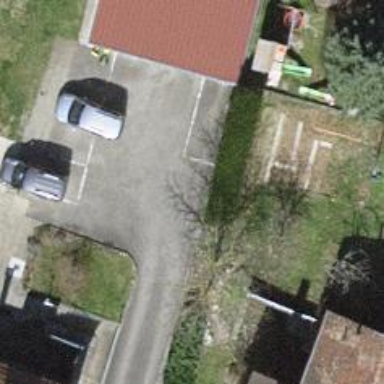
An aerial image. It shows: Driveway.